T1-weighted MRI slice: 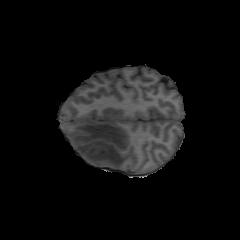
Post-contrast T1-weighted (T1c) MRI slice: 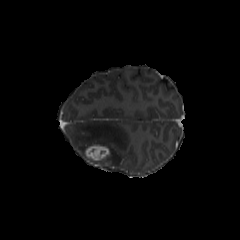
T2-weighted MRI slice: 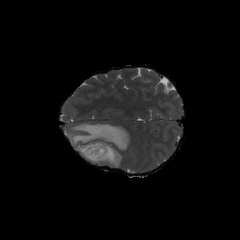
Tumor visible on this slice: yes